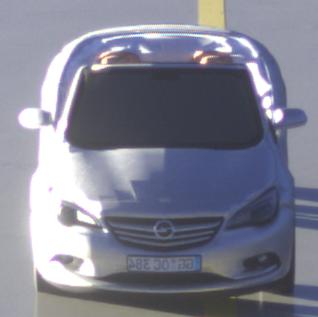
Make: Opel
Model: Cascada 1.4 Turbo
Detailed model: Cascada
Model produced from: 2013/03
Model produced until: 2015/01
Doors: 2
Color: white
Road condition: wet road
Daytime: sunrise or sunset
Contrast: high contrast